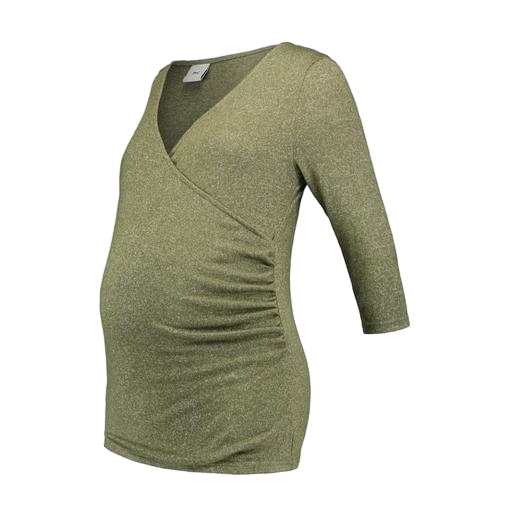
green maternity nursing top, multicolor maternity khaki space dye, green mama jersey top, white background